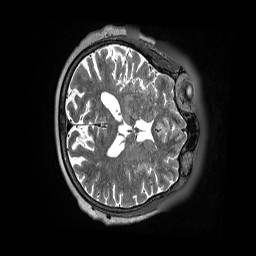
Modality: T2w
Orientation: axial
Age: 79
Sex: female